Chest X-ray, AP view. Patient: 40 years old, sex M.
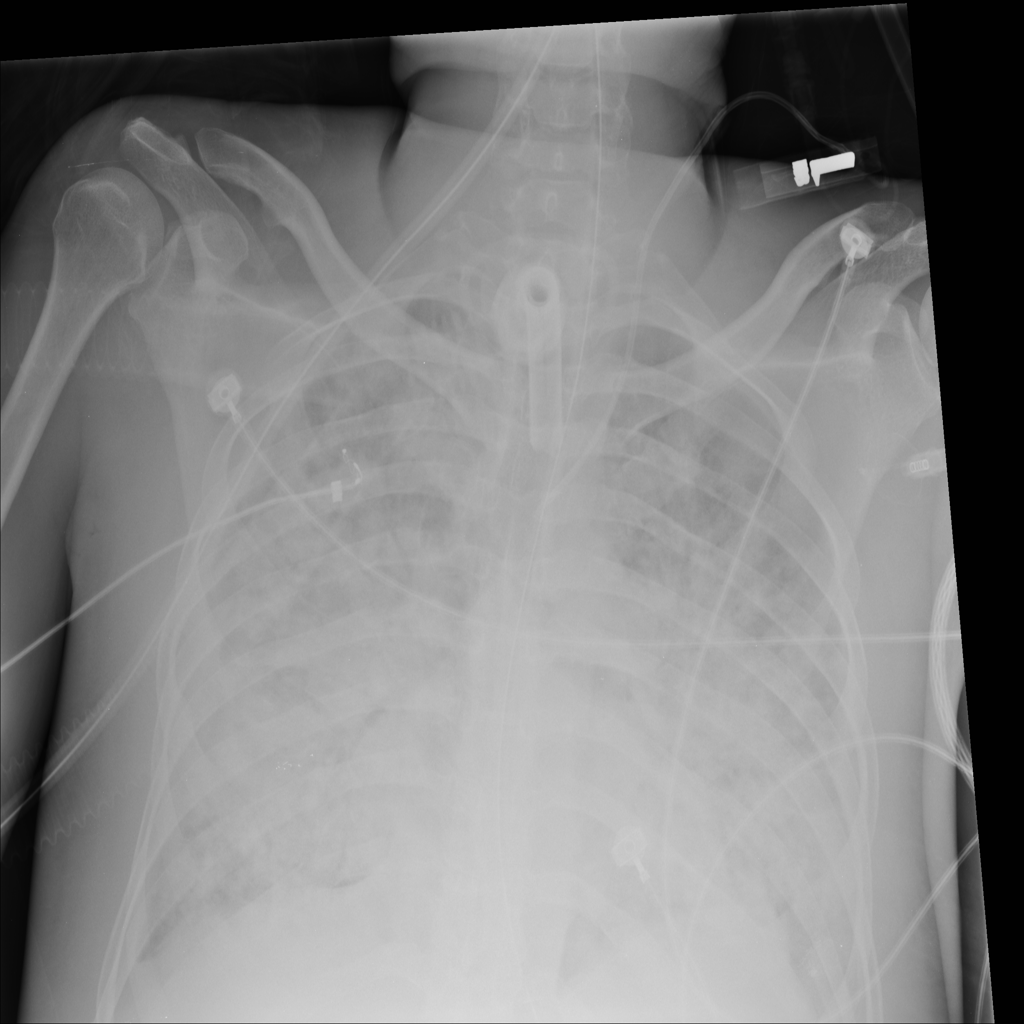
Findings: No Finding